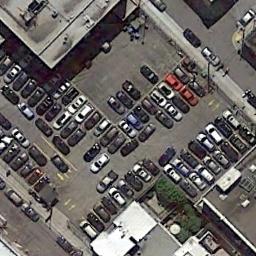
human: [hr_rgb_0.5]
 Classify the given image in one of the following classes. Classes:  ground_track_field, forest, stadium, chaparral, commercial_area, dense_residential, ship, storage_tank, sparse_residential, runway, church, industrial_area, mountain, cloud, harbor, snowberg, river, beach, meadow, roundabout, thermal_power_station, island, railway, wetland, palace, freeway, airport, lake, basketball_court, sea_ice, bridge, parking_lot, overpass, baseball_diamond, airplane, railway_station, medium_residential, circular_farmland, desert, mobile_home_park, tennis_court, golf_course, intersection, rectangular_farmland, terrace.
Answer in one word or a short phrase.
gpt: parking_lot